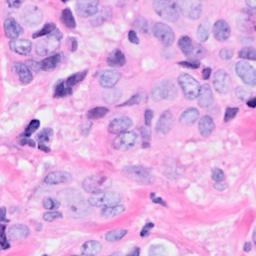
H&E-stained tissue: Breast